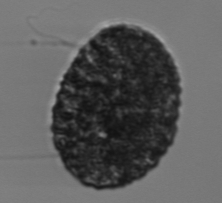
Label: Vicicitus_globosus